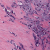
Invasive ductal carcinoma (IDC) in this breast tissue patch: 1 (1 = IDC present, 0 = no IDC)